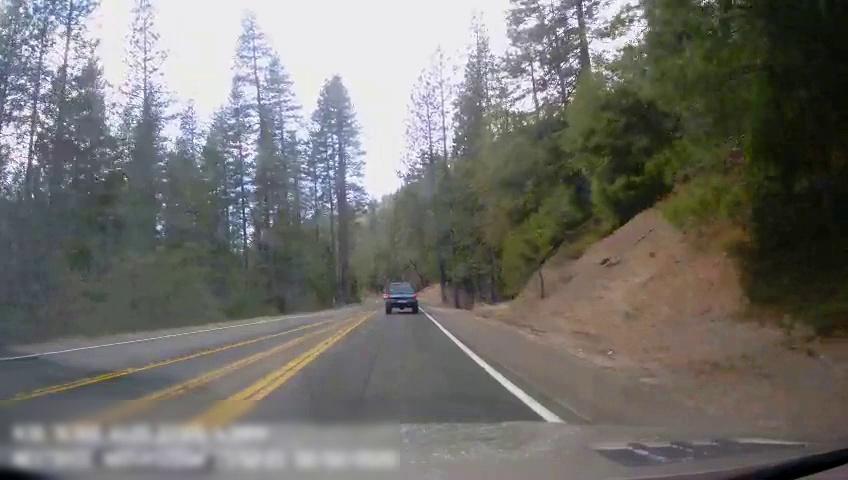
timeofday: Day
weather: Sunny
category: Drivable Space
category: Vehicles | Truck
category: Lanes | Current Lane
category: Lanes | Opposite Lane
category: Lanes | Opposite Lane
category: Lanes | Opposite Lane
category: Lanes | Opposite Lane
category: Lanes | Opposite Lane
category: Lanes | Opposite Lane